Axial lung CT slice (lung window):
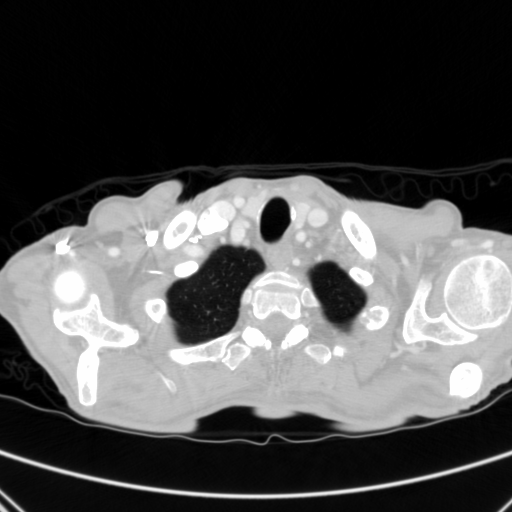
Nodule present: no